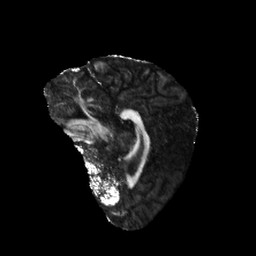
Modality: FA
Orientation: sagittal
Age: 27
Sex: female
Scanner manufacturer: siemens
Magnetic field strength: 6.98 T
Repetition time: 7.08 s
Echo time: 0.0756 s